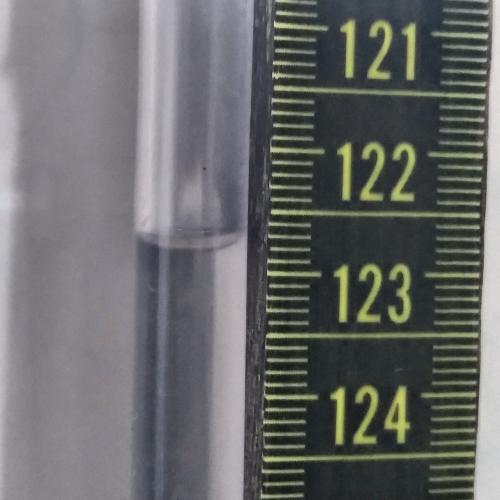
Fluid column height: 122.7 cm